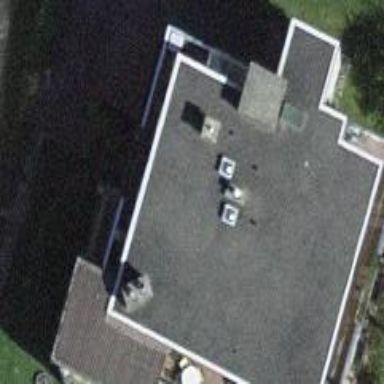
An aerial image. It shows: Residential building.